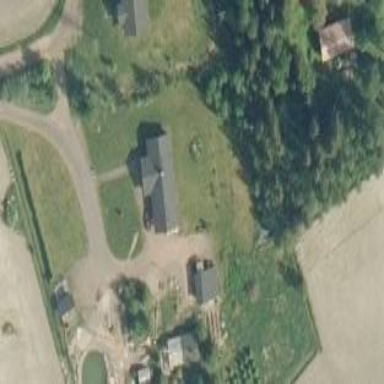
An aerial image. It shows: Farmyard area.